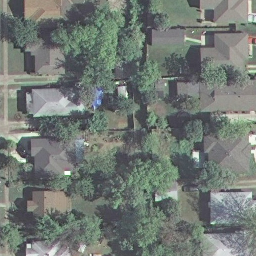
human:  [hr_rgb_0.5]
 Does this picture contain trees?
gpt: yes

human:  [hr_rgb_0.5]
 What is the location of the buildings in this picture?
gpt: left and right